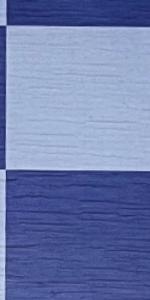
Label: Empty